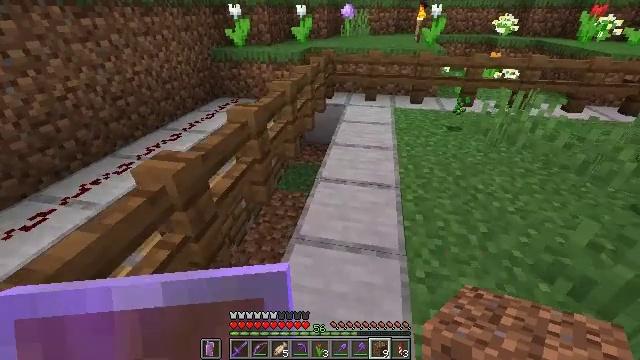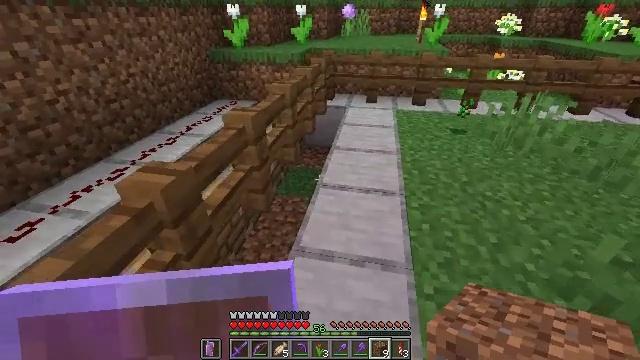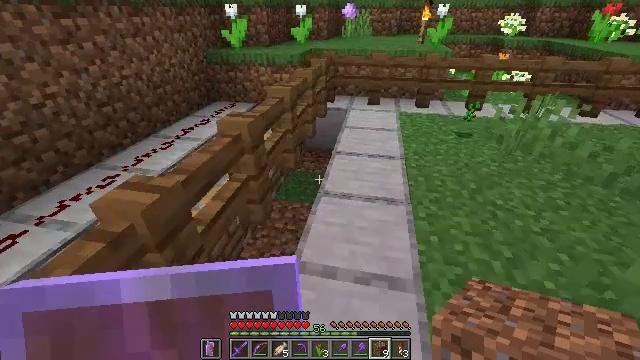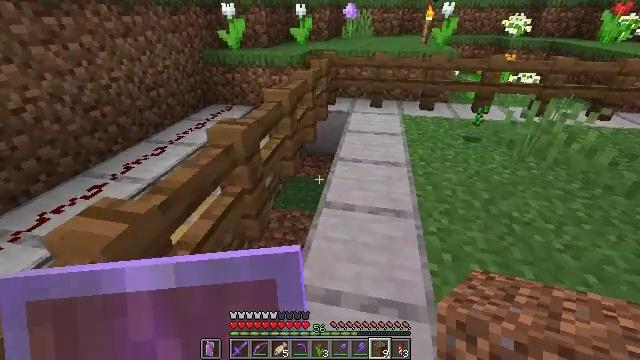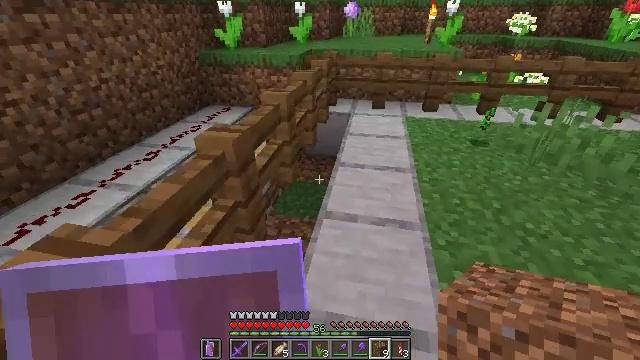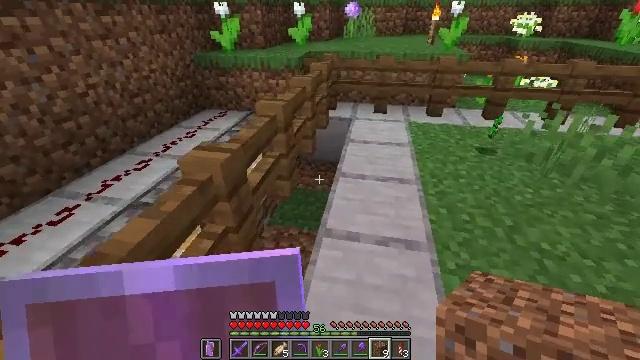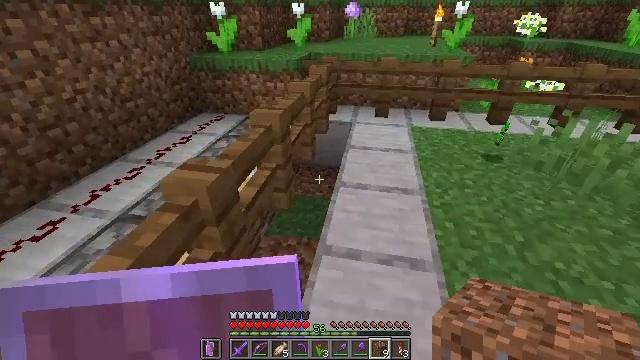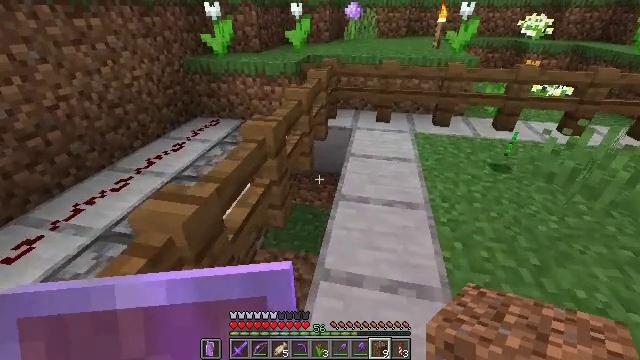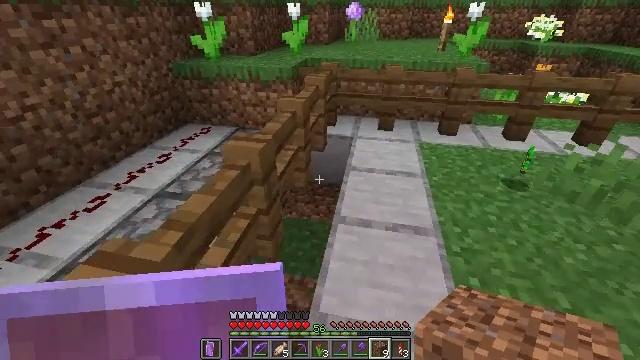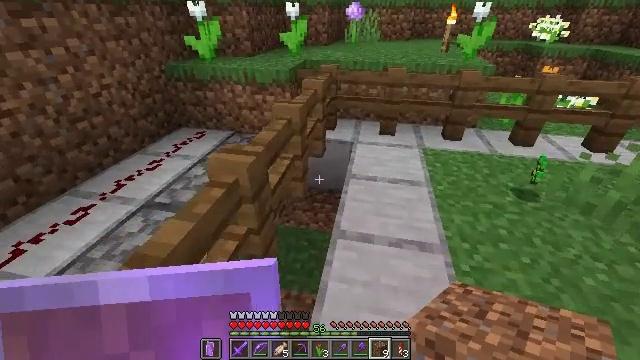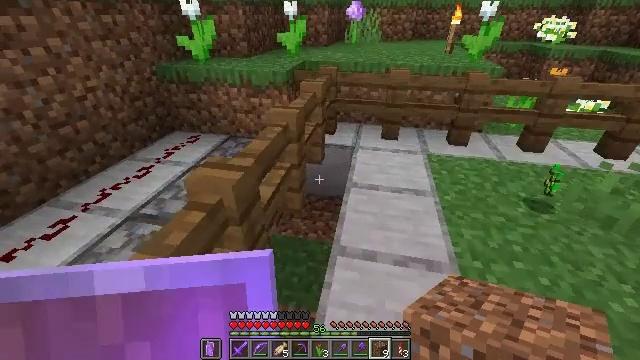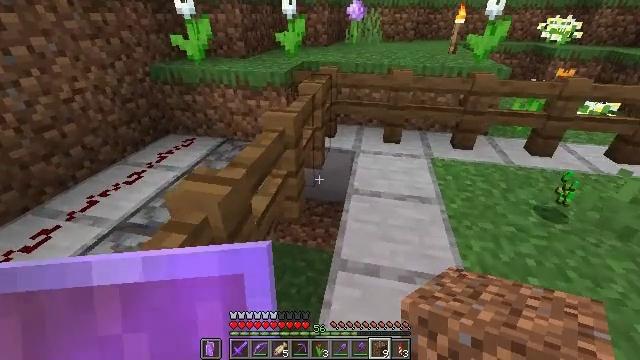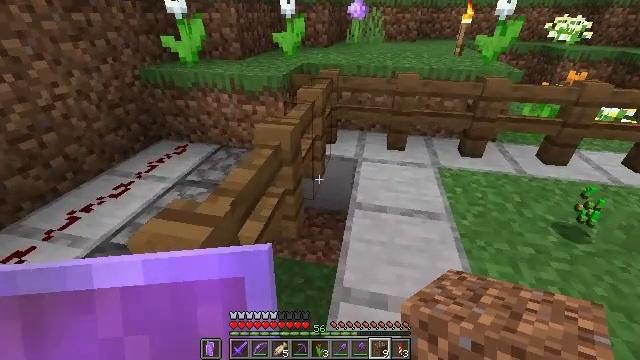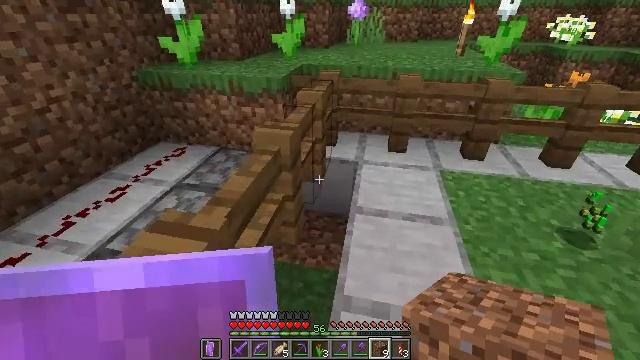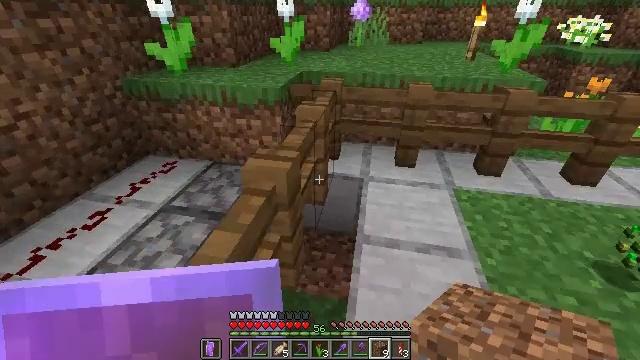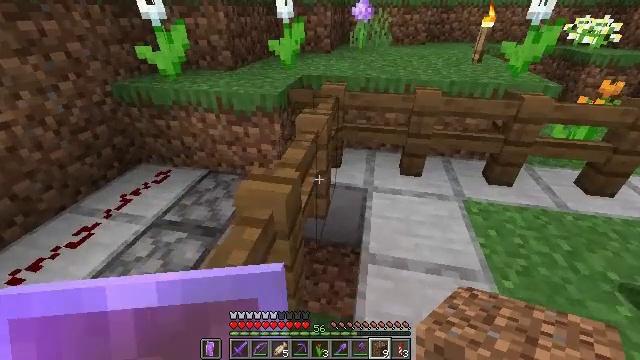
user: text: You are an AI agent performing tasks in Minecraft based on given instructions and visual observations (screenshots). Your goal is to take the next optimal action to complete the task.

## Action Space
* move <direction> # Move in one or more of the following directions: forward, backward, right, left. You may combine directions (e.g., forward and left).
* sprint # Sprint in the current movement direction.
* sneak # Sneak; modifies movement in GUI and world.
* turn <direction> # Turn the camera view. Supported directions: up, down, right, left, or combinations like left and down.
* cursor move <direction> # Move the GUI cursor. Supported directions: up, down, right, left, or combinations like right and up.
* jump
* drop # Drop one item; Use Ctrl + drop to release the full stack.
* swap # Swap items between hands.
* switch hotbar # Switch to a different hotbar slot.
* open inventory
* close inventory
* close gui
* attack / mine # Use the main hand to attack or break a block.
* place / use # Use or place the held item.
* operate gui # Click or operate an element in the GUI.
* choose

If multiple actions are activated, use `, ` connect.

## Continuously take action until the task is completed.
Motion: motion action
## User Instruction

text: Attack the smooth stone block to break it.
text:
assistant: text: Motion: move forward
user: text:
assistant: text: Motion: move forward
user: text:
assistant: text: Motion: move forward
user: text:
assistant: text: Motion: move forward
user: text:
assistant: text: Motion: move forward
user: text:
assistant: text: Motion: move forward
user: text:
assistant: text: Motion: move forward
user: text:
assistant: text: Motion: move forward
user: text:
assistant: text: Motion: move forward
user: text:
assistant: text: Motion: move forward
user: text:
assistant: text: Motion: move forward
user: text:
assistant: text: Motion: move forward
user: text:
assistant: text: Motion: move forward
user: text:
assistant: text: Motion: move forward
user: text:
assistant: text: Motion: move forward
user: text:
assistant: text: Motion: move forward
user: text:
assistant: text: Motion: no_op
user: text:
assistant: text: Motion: turn right and down
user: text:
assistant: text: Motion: turn right and up
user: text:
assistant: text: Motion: move forward, turn right and down
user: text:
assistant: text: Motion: move forward, turn right
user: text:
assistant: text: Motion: move forward, turn right
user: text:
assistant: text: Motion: move forward
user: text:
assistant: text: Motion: move forward
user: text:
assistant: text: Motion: move forward
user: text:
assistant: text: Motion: move forward
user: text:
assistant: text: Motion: move forward, sprint
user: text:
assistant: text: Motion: move forward, sprint
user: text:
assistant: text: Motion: move forward, sprint
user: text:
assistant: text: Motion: move forward, sprint